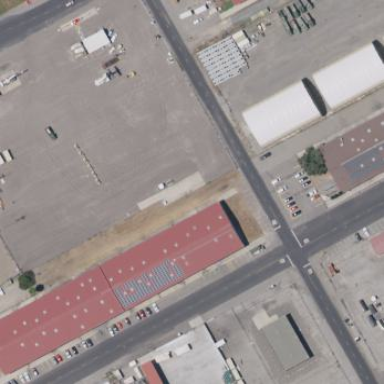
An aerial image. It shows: Warehouse.